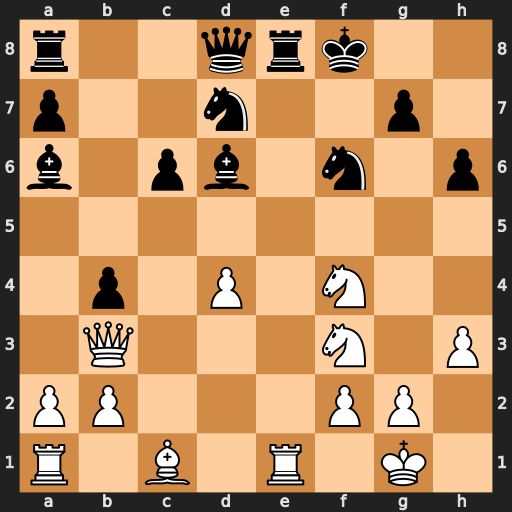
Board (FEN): r2qrk2/p2n2p1/b1pb1n1p/8/1p1P1N2/1Q3N1P/PP3PP1/R1B1R1K1
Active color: w
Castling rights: -
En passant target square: -
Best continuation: Ng6#